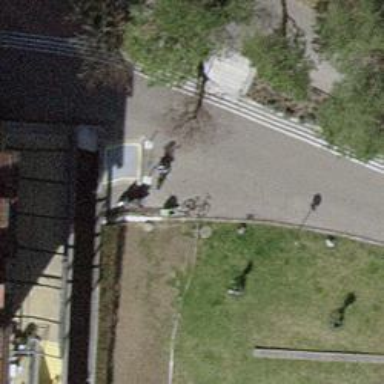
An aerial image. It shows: Concrete steps.